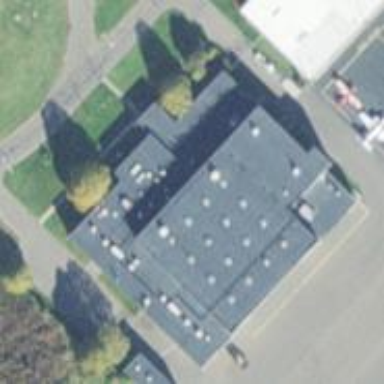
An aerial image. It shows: School.